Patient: sex M, age 51
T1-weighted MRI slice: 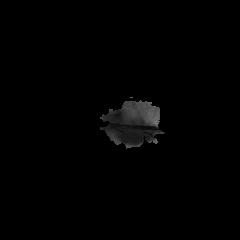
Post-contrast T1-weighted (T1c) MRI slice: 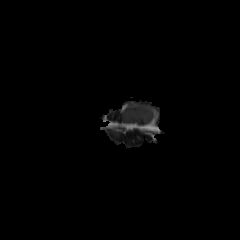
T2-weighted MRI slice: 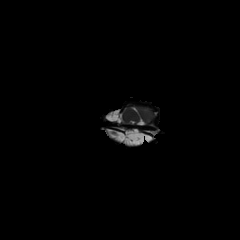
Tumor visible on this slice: no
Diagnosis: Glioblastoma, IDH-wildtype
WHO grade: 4